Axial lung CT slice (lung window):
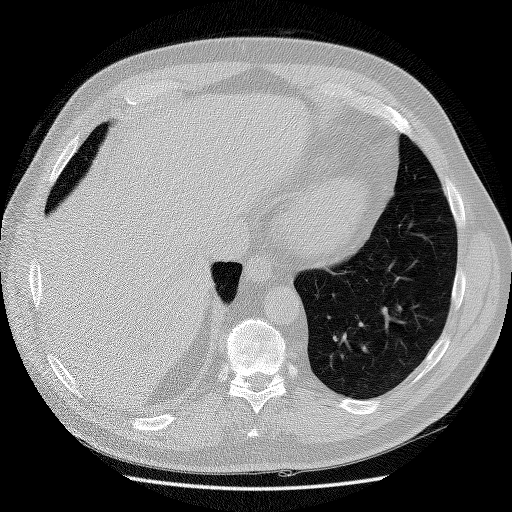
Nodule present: no